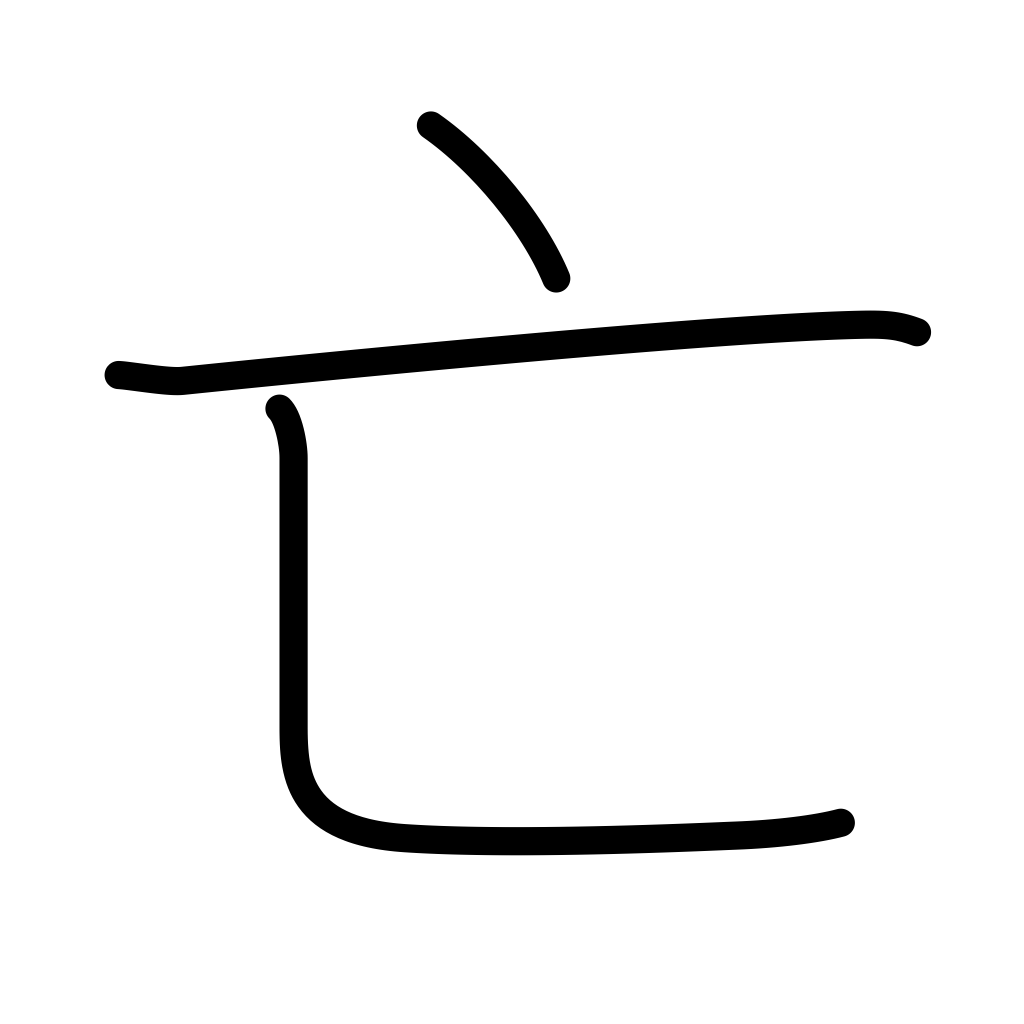
Meaning: deceased, the late, dying, perish